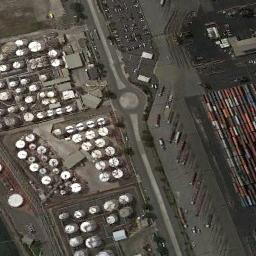
Label: storage tanks